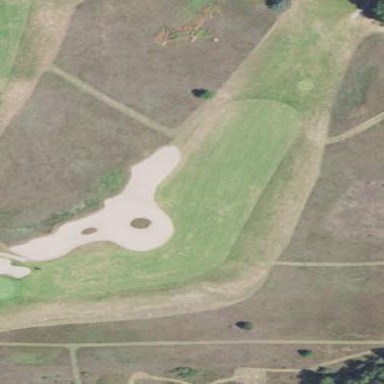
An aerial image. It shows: Golf fairway surrounded by grass.